Question: I have a problem and this is shown in this picture:
How can i remove that dotted white border from out of that button (on focusing in button) ?

The online source and CSS + HTML codes are in HERE : <URL>
HTML :
'''
<div class="mydesign">
<a href="javascript:void(0)">Test</a>
</div>
'''
CSS :
'''
.mydesign{
/*animation*/
-webkit-animation:240s linear 0s alternate none infinite abr;
-moz-animation:240s linear 0s alternate none infinite abr;
-ms-animation:240s linear 0s alternate none infinite abr;
-o-animation:240s linear 0s alternate none infinite abr;
animation:240s linear 0s alternate none infinite abr;
float:right;
/*box-shadow*/
-webkit-box-shadow:0px 3px 20px #4C4C4C inset;
-moz-box-shadow:0px 3px 20px #4C4C4C inset;
box-shadow:0px 3px 20px #4C4C4C inset;
direction:rtl;
height:140px;
background:#000;
width:770px;
}
.mydesign a{
/*animation*/
-webkit-animation:1s linear 0s alternate none infinite shatel;
-moz-animation:1s linear 0s alternate none infinite shatel;
-ms-animation:1s linear 0s alternate none infinite shatel;
-o-animation:1s linear 0s alternate none infinite shatel;
animation:1s linear 0s alternate none infinite shatel;
position:relative;
color:rgba(255,255,255,1);
text-decoration:none;
background-color:rgba(219,87,5,1);
font-family:yekan;
font-weight:normal;
font-size:2em;
display:block;
padding:5px;
/*border-radius*/
-webkit-border-radius:8px;
-moz-border-radius:8px;
border-radius:8px;
/*box-shadow*/
-webkit-box-shadow:0px 9px 0px rgba(219,31,5,1), 0px 9px 25px rgba(0,0,0,.7);
-moz-box-shadow:0px 9px 0px rgba(219,31,5,1), 0px 9px 25px rgba(0,0,0,.7);
box-shadow:0px 9px 0px rgba(219,31,5,1), 0px 9px 25px rgba(0,0,0,.7);
margin:30px auto;
width:560px;
text-align:center;
/*transition*/
-webkit-transition:all .1s ease;
-moz-transition:all .1s ease;
-o-transition:all .1s ease;
transition:all .1s ease;
}
.mydesign a:active{
/*box-shadow*/
-webkit-box-shadow:0px 3px 0px rgba(219,31,5,1), 0px 3px 6px rgba(0,0,0,.9);
-moz-box-shadow:0px 3px 0px rgba(219,31,5,1), 0px 3px 6px rgba(0,0,0,.9);
box-shadow:0px 3px 0px rgba(219,31,5,1), 0px 3px 6px rgba(0,0,0,.9);
position:relative;
top:6px;
}
'''
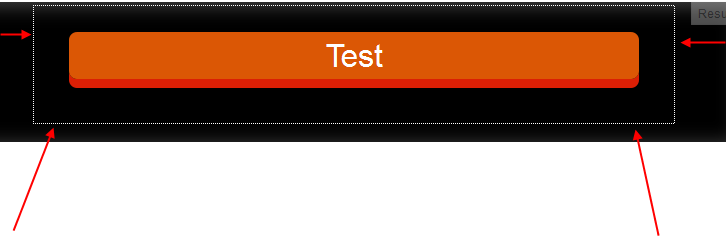
Answer: That 'dotted border' is the 'outline' of the 'a' tag on focus or when active.
To remove it, add this to your CSS:
'''
a:active,
a:focus {
outline: none;
}
'''
<URL>